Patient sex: F
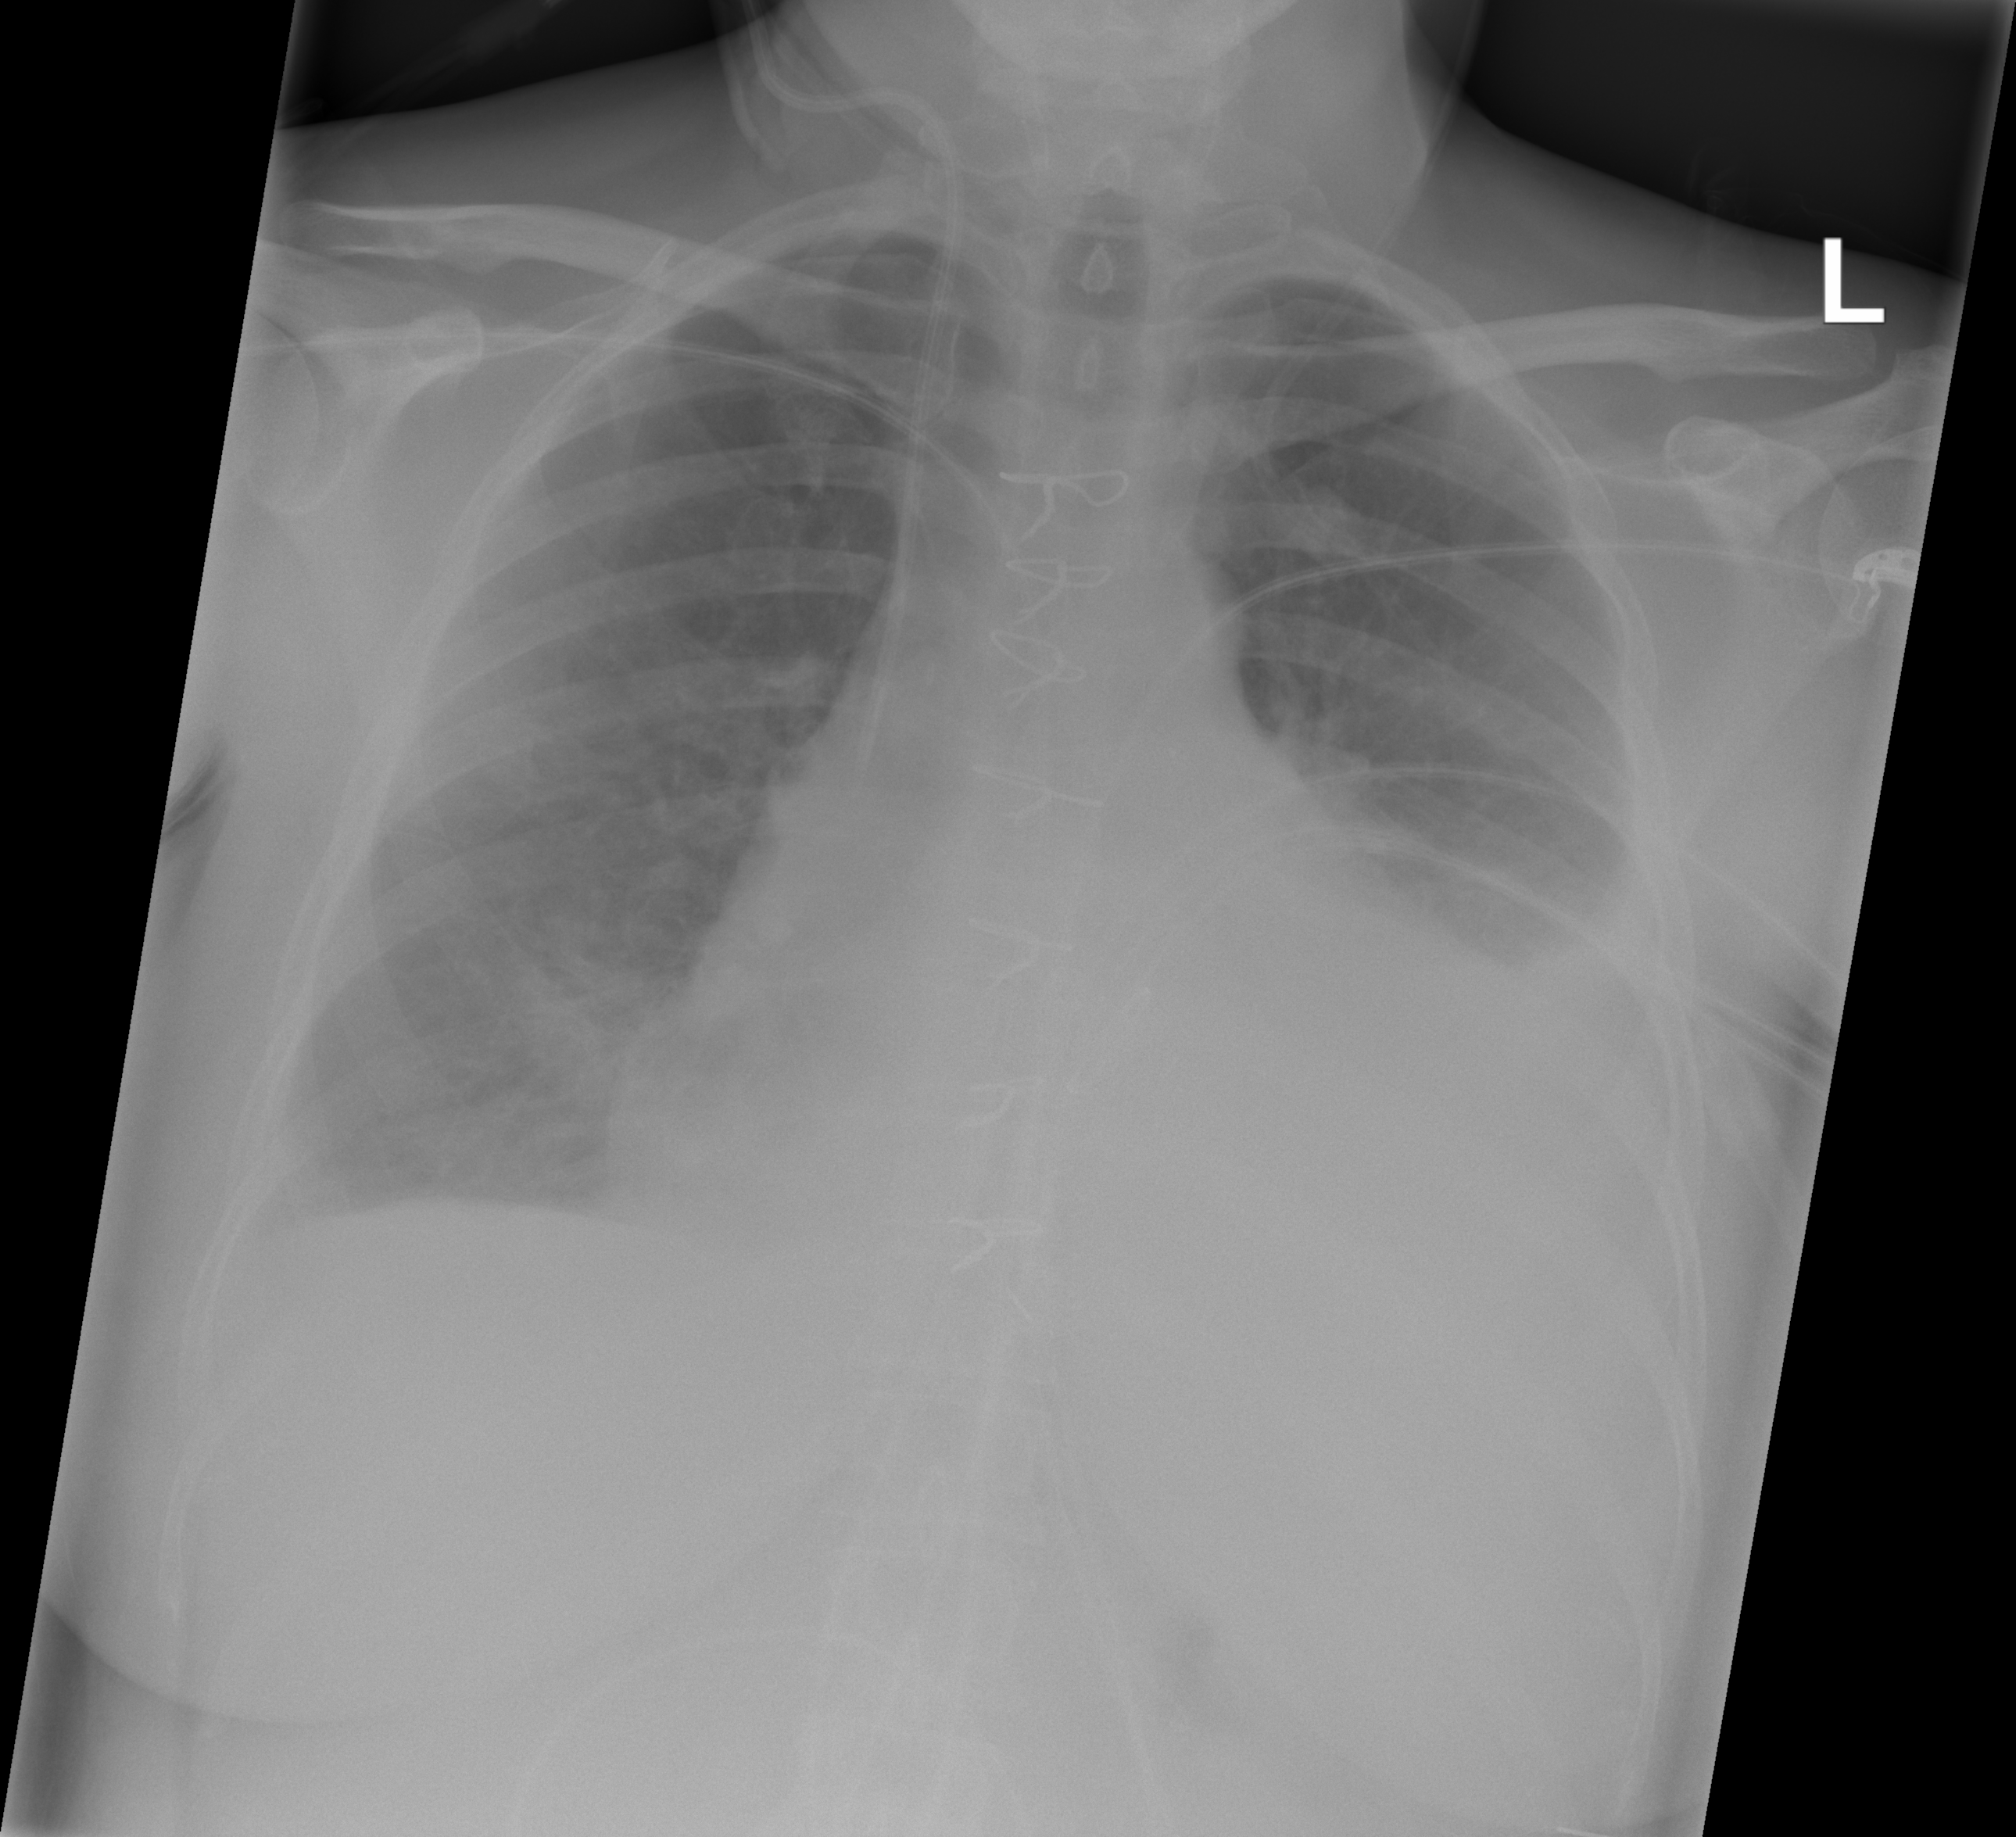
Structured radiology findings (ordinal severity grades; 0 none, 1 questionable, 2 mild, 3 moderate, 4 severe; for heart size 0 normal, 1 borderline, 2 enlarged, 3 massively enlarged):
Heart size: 3
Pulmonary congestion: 2
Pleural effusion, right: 2
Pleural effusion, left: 3
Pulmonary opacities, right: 2
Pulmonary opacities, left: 0
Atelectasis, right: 2
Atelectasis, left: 2